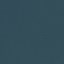
Land use / land cover: SeaLake